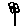
Label: flower